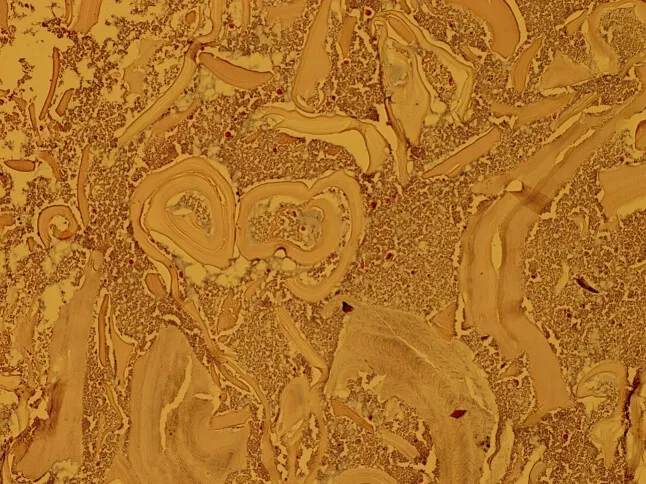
Thigh hydatid cyst revealed a fragmented, acellular laminated layer, admixed with necrotic material; 200x, Hematoxylin & Eosin.
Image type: pathology (h&e)